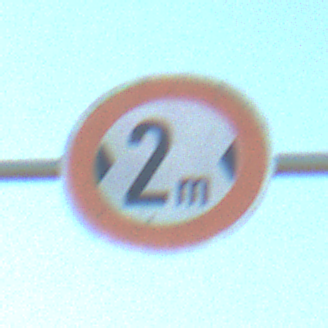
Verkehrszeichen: TatsaechlicheBreite2
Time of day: SunriseSunset
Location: Outdoor (Nature)
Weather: Clear
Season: NotSpecified
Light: Natural